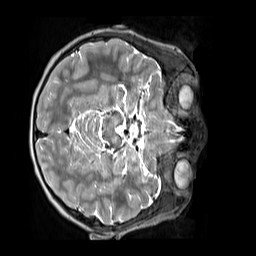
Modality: T2w
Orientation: axial
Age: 9
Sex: female
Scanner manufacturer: siemens
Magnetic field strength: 3 T
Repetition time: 3.2 s
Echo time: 0.408 s